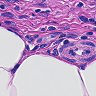
Metastatic tissue present: yes